Aerial crown-view tile of a tropical tree (Barro Colorado Island, Panama), acquired 20250915:
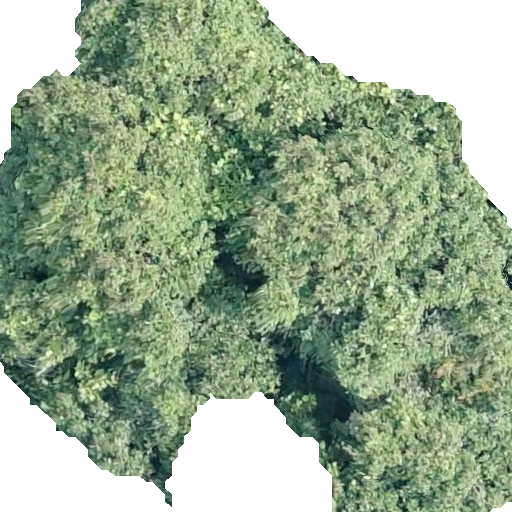
Species: Dipteryx oleifera
GBIF accepted scientific name: Dipteryx oleifera
Crown area: 326.76 m²